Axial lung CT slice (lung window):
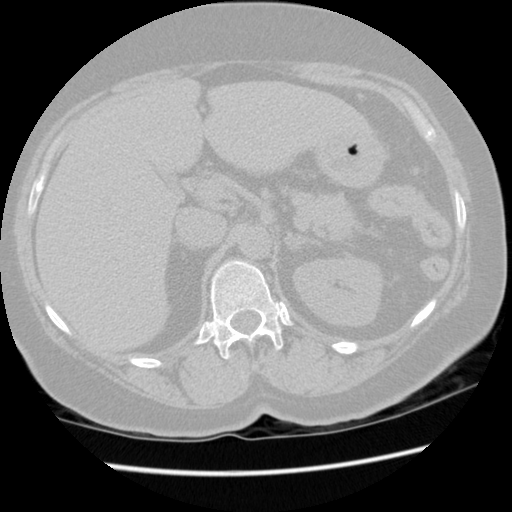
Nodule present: no